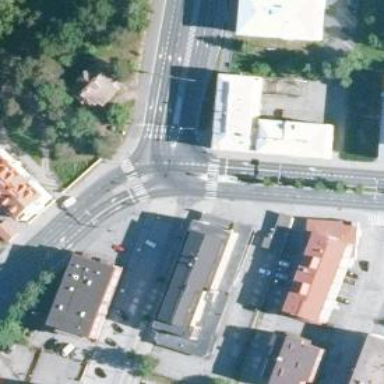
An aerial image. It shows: Pedestrian crossing with zebra markings on the footway.